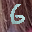
Label: 6